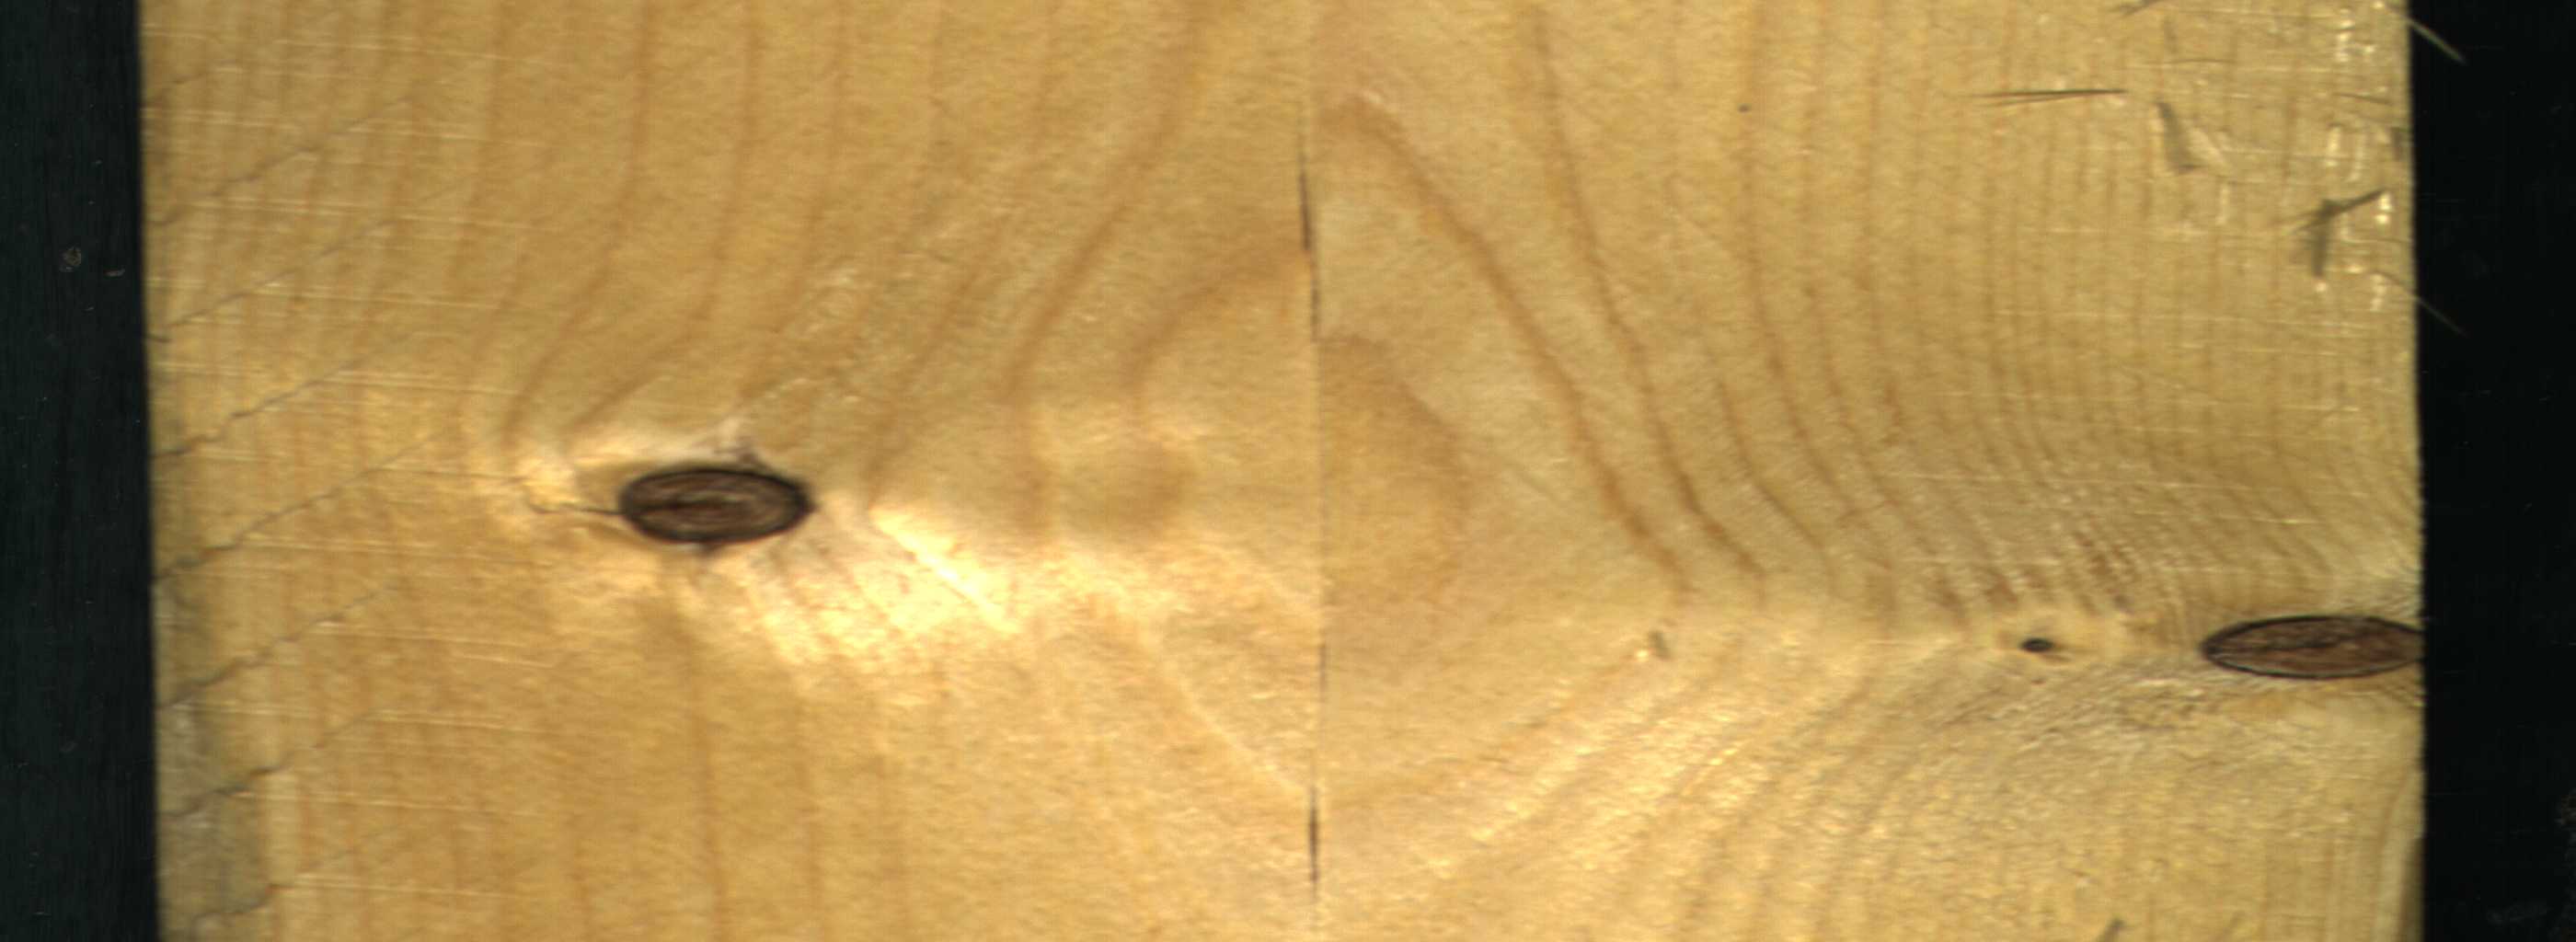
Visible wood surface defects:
Blue_Stain
Dead_Knot
Dead_Knot
Dead_Knot